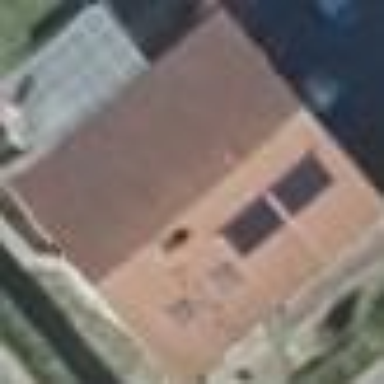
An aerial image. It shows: House with gabled roof oriented along the building.